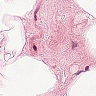
Metastatic tissue present: no